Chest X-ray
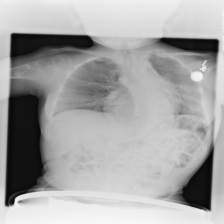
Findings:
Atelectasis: negative
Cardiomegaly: negative
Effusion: negative
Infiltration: negative
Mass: negative
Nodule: negative
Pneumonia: negative
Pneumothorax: negative
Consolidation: negative
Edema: negative
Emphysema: negative
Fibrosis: negative
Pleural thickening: negative
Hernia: negative